Interaction volume radius: 5 \u00c5
Interaction volume height: 15 \u00c5
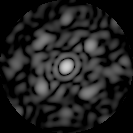
Disorder parameter: 0.5426